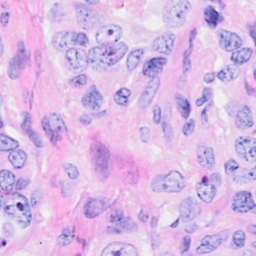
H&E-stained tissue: Breast